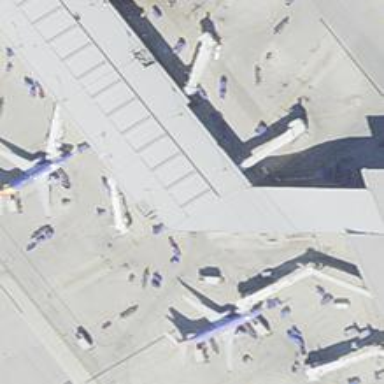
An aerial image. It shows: Airport gate.